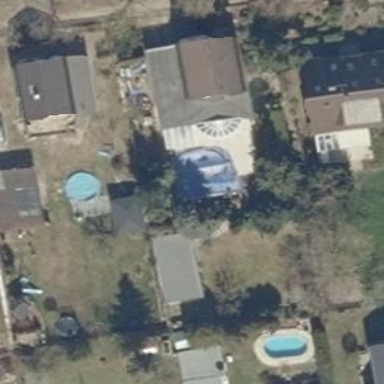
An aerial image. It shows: Swimming pool located in leisure land.